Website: bh-photo
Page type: receipt
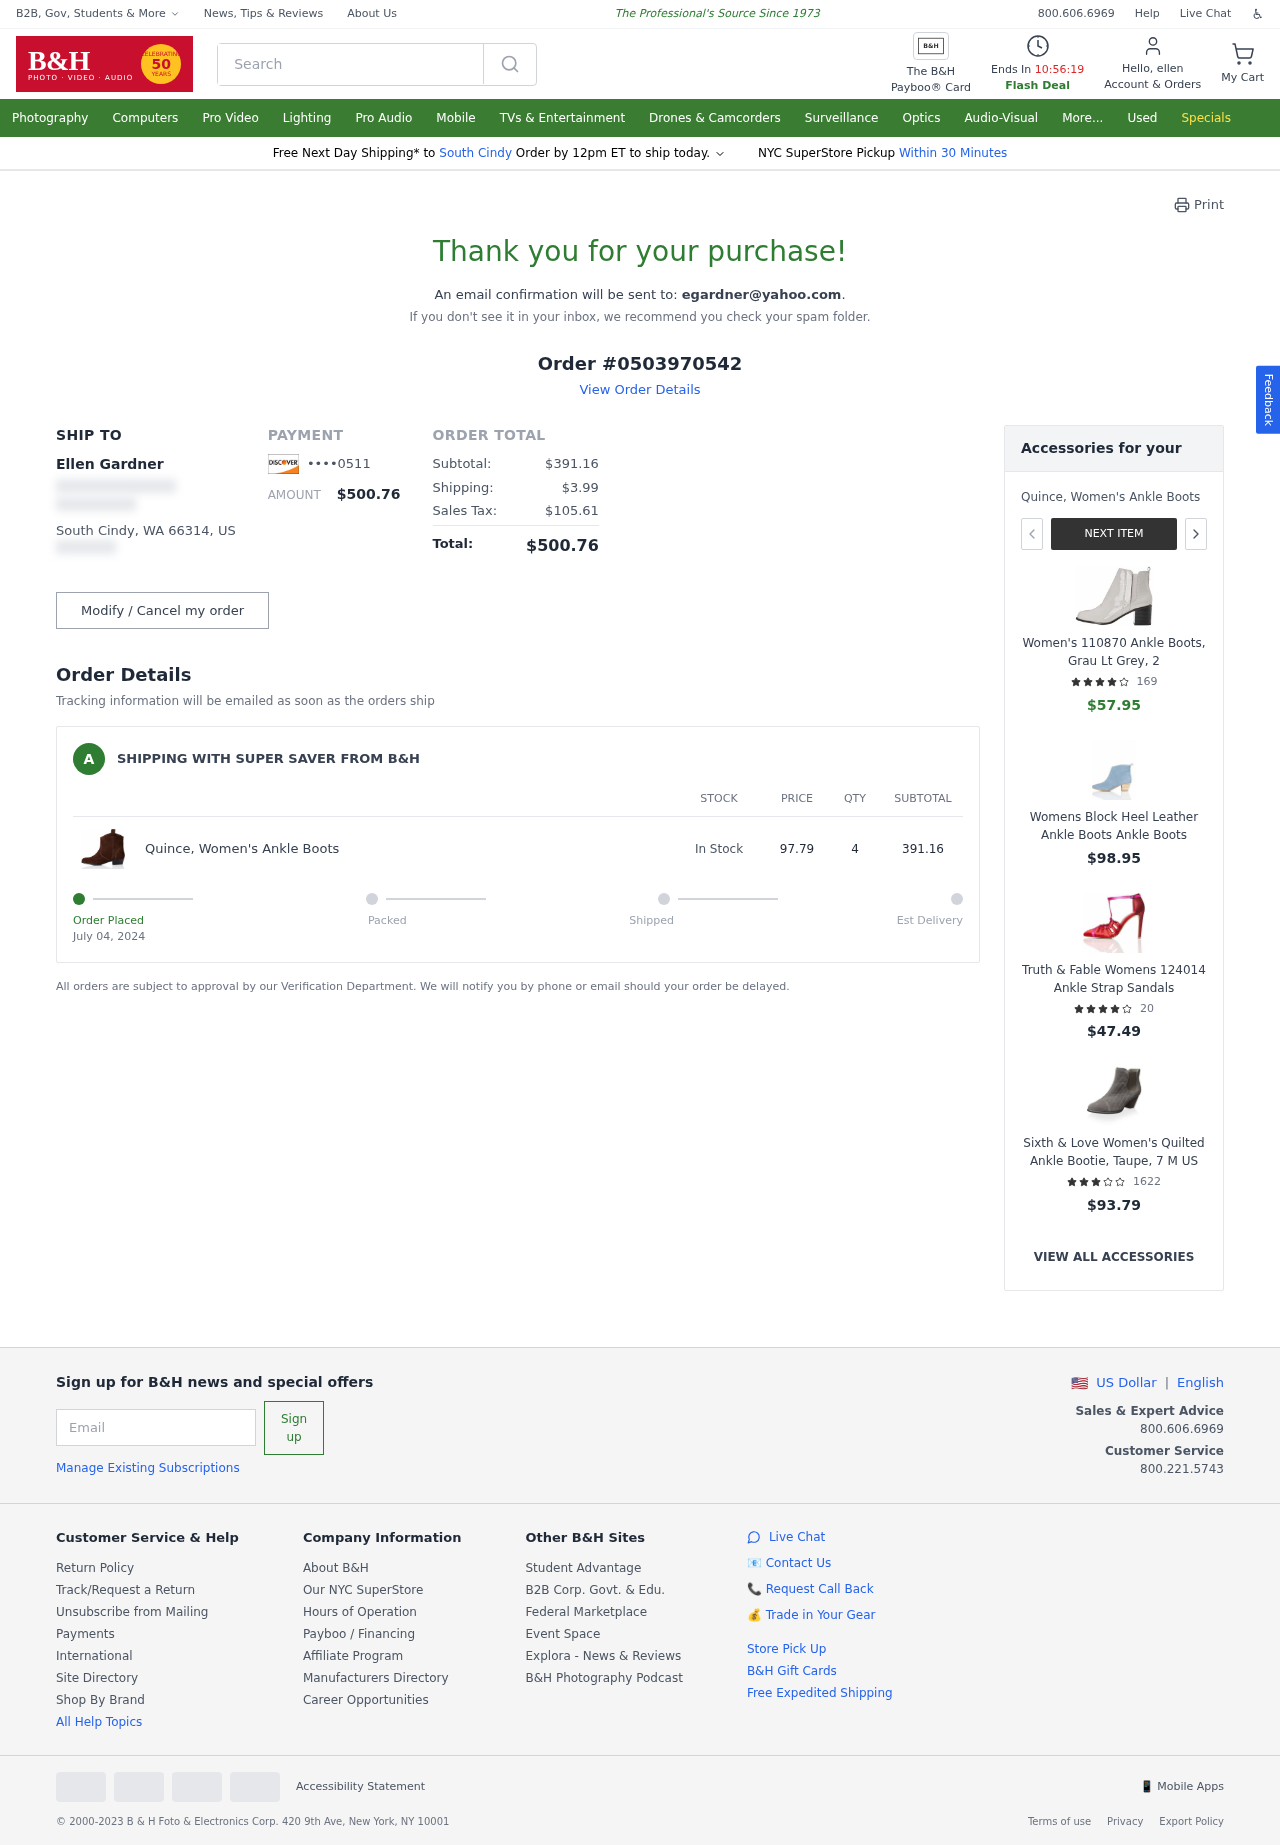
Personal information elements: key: PII_CARD_LAST4
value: ••••0511
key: PII_CITY
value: South Cindy
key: PII_EMAIL
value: egardner@yahoo.com
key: PII_FIRSTNAME
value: ellen
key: PII_FULLNAME
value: Ellen Gardner
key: PII_CITY_STATE_ZIP
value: South Cindy, WA 66314
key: PII_COUNTRY_CODE
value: US
Product elements: key: PRODUCT1_NAME
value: Quince, Women's Ankle Boots
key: PRODUCT1_PRICE
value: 97.79
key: PRODUCT1_QUANTITY
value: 4
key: PRODUCT2_NAME
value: Women's 110870 Ankle Boots, Grau Lt Grey, 2
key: PRODUCT2_NUM_RATINGS
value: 169
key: PRODUCT2_PRICE
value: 57.95
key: PRODUCT2_RATING
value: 4.5
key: PRODUCT3_NAME
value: Womens Block Heel Leather Ankle Boots Ankle Boots
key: PRODUCT3_PRICE
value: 98.95
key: PRODUCT4_NAME
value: Truth & Fable Womens 124014 Ankle Strap Sandals
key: PRODUCT4_NUM_RATINGS
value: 20
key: PRODUCT4_PRICE
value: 47.49
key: PRODUCT4_RATING
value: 4.7
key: PRODUCT5_NAME
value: Sixth & Love Women's Quilted Ankle Bootie, Taupe, 7 M US
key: PRODUCT5_NUM_RATINGS
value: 1622
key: PRODUCT5_PRICE
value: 93.79
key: PRODUCT5_RATING
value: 3.4
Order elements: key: ORDER_ID
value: Order #0503970542
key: ORDER_TOTAL
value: $500.76
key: ORDER_SUBTOTAL
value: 391.16
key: ORDER_SUBTOTAL
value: $391.16
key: ORDER_SHIPPING_COST
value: $3.99
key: ORDER_TAX
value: $105.61
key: ORDER_DATE
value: July 04, 2024
Search elements: key: HEADER_SEARCH
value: Search